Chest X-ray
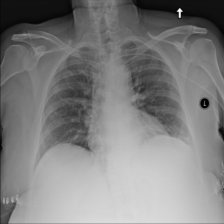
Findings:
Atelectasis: positive
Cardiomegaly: negative
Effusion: negative
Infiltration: negative
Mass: negative
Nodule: negative
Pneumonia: negative
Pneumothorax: negative
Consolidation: negative
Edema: negative
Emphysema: negative
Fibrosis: negative
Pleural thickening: negative
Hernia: negative